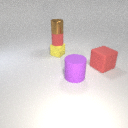
small yellow rubber cube below small red rubber cylinder